Question: I'm using <URL>, and I have a ListView containing a Gridview. When I hover over or select a row, there is a background color applied to the row. How can I remove this style?
'''
<ListView ... >
<ListView.Resources>
<SolidColorBrush x:Key="ItemBackgroundHover" Color="Transparent" />
<Style TargetType="ListViewItem">
<Style.Triggers>
<Trigger Property="Validation.HasError" Value="True">
<Setter Property="Background" Value="Red" />
</Trigger>
</Style.Triggers>
</Style>
</ListView.Resources>
<ListView.View>
<GridView>
<GridViewColumn Header="Action">
<GridViewColumn.CellTemplate>
<DataTemplate>
...
'''

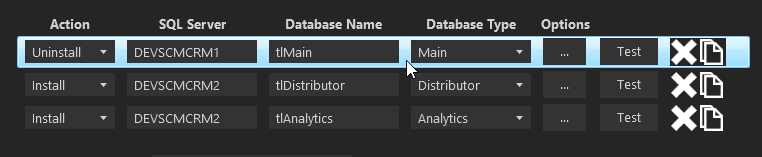
Answer: In your 'ListView.Resources', override the 'ItemBackgroundHover' brush resource:
'''
<SolidColorBrush x:Key="ItemBackgroundHover" Color="Transparent" />
'''
Do the same for 'ItemBackgroundSelected' if you don't want the selected item to be highlighted.
You may also need to override the foreground brushes if you support the Modern Light theme. You can see the brushes that get applied <URL>.
This won't work if you replace Modern UI's 'ListViewItem' style with your own, but you could base yours off of theirs, and it should work:
'''
<Style TargetType="ListViewItem"
BasedOn="{StaticResource {x:Type ListViewItem}}">
'''
---
Also, based on your screenshot, you probably don't need to be using a 'ListView', as you appaerntly don't care about selecting items. You could use a simple 'ItemsControl'.
---
To remove the button chrome, you can create a style like this:
'''
<Style x:Key="GlyphButton" TargetType="Button">
<Setter Property="Template">
<Setter.Value>
<ControlTemplate TargetType="Button">
<Border>
<ContentPresenter x:Name="ContentSite" />
</Border>
<ControlTemplate.Triggers>
<Trigger Property="IsPressed" Value="True">
<Setter TargetName="ContentSite"
Property="Margin"
Value="1,1,-1,-1" />
</Trigger>
</ControlTemplate.Triggers>
</ControlTemplate>
</Setter.Value>
</Setter>
</Style>
'''